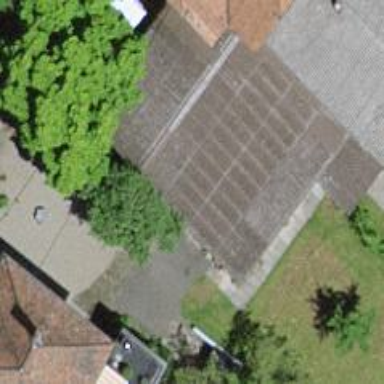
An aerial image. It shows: Solar power generator with photovoltaic panels.